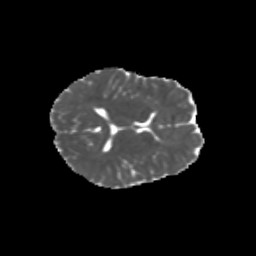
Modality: MD
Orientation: axial
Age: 23
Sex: female
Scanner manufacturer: siemens
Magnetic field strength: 3 T
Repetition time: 1.8 s
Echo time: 0.07 s